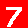
Digit: 7